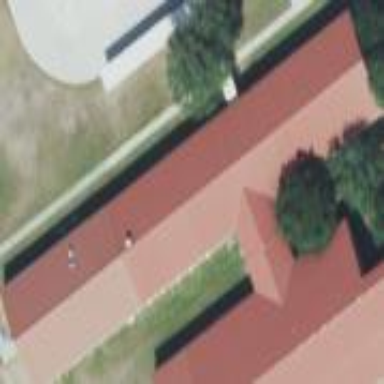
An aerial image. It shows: School building.